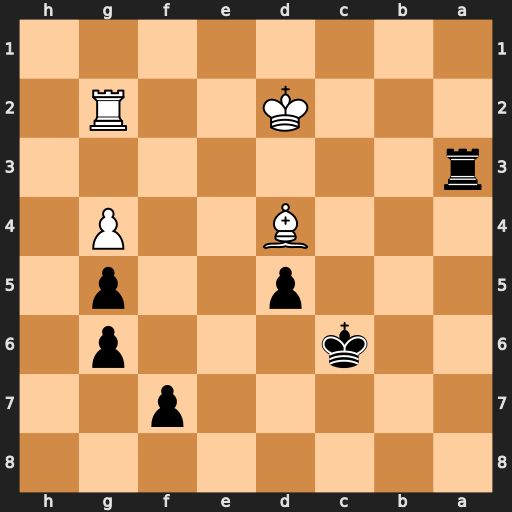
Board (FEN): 8/5p2/2k3p1/3p2p1/3B2P1/r7/3K2R1/8
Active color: b
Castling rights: -
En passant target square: -
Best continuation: Ra2+ Ke3 Rxg2